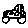
Label: car